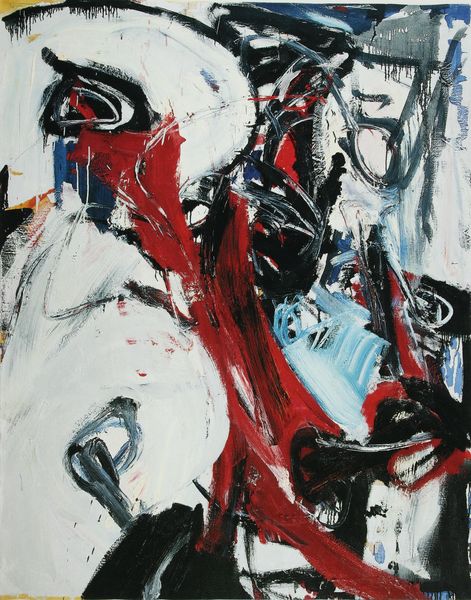
Künstler: Helmut Sturm
Institution: unbekannt
Schlagwörter: blau, dunkel, gemälde, weiß, gelb, grau, hell, schwarz, rot, malerei, gesicht, öl, pastos, figur, kontrast, moderne, abstrakt, flächen, modern, formen, linien, figuren, sturm, duktus, striche, abstraktion, linie, farbflächen, form, drip, dripp, эмоции, эспрессия